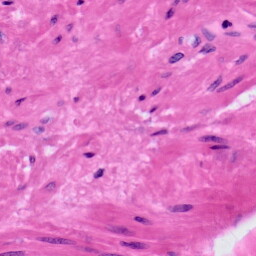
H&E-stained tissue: Prostate